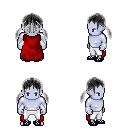
a pixel art fantasy rpg character, male body template, dark elf, purple skin, red cape, white pants, gray twin-tailed hairstyle, white cloth bracers, ghillies, four views (front, back, left, right), 2x2 character sprite sheet, small pixel art, hard edges, no anti-aliasing